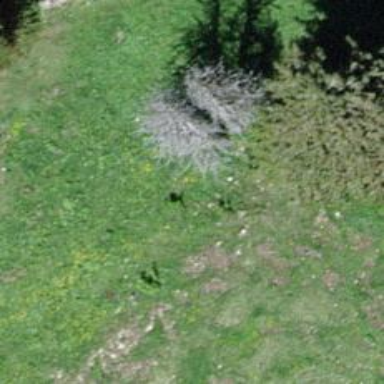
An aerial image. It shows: Needle-leaved tree in its natural environment.